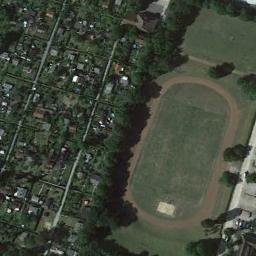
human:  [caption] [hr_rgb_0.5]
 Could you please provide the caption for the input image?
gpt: Many buildings are near the ground track field .

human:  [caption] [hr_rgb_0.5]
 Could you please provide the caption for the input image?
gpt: The ground track field is on a lawn and some houses arranged neatly are next to the ground track field .

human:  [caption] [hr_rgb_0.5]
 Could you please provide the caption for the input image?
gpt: The color of the field is very rich .

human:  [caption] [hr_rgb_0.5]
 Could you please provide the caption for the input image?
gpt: The track and field is built on the lawn and there is a road distance from the residential area .

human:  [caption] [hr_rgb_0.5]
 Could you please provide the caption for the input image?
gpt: There are many green trees and buildings beside the ground track field .